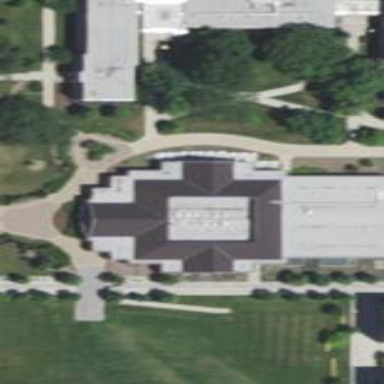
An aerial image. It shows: University building featuring food court.